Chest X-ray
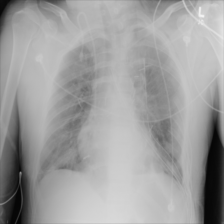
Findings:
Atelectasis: negative
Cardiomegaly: negative
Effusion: negative
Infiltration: negative
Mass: negative
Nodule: negative
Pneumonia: negative
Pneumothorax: negative
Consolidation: negative
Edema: negative
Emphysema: positive
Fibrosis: negative
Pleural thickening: negative
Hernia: negative